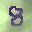
Label: 8